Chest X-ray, PA view. Patient: 40 years old, sex M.
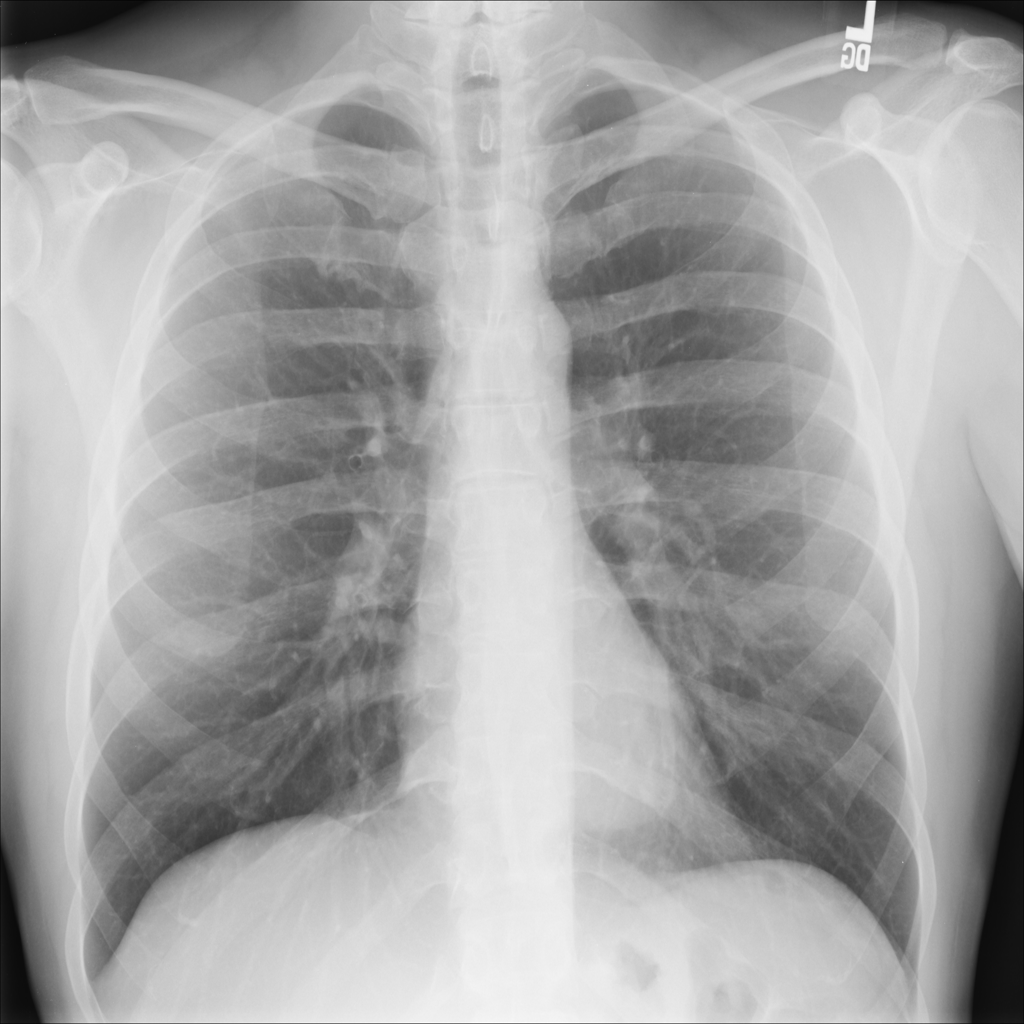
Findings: No Finding